Aerial crown-view tile of a tropical tree (Barro Colorado Island, Panama), acquired 20240611:
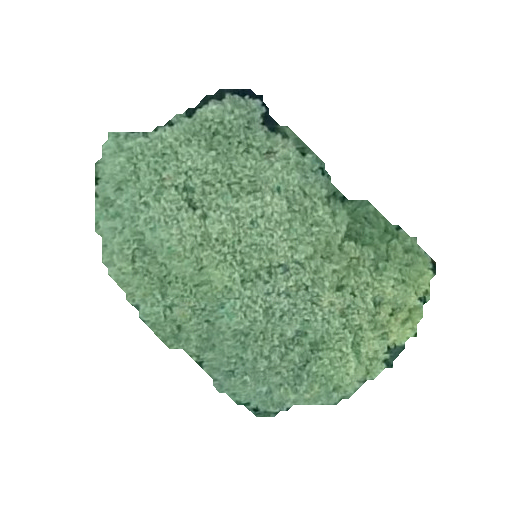
Species: Jacaranda copaia
GBIF accepted scientific name: Jacaranda copaia
Crown area: 111.792 m²